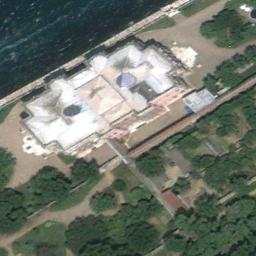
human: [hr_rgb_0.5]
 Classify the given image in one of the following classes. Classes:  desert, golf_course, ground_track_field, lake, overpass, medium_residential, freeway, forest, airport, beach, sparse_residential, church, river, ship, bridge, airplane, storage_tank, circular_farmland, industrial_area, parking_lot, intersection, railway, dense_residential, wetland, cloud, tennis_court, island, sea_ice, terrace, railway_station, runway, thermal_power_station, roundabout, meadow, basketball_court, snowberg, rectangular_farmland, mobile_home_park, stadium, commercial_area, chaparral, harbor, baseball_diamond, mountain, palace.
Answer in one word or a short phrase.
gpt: palace